Current action and preconditions to check: trajectory_clear

Your task: For each precondition in the list above, predict whether it will hold at this action.

Consider the current scene as observed from the mobile robot's camera, and analyze the predicted future states of all dynamic agents (e.g., people, animals, vehicles, or any moving entities) within the NEXT SECOND.

IMPORTANT: Only answer "very likely" if you are absolutely certain—based on strong, clear evidence—that a dynamic agent will violate the precondition in the predicted future state. Do NOT answer "very likely" for unlikely, ambiguous, or low-probability risks.

Ask yourself for each precondition: Is there a high probability, with clear and convincing evidence, that the predicted future states of any dynamic agent will interfere with the predicted future state of the currently executing action within the NEXT SECOND, causing that precondition to fail?

Assess the risk level based on these predictions. Use "likely" or "very likely" if motions create a clear risk of interference.

Use "neutral" or "improbable" if agents are nearby but their predicted paths are clearly diverging or non-conflicting.

Failure Risk Categories: "very improbable", "improbable", "neutral", "likely", "very likely"

Answer Format: Output ONLY the probability_of_failure value from these categories: "very improbable", "improbable", "neutral", "likely", "very likely"

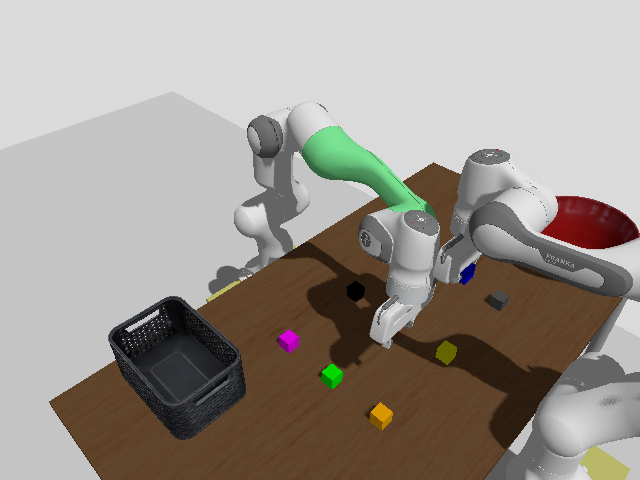

Answer: neutral